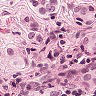
Metastatic tissue present: yes